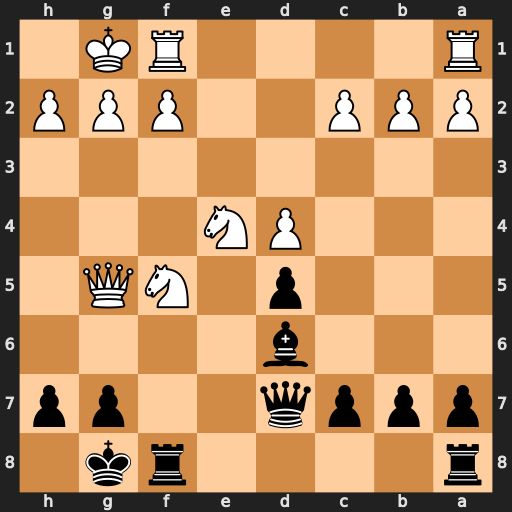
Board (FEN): r4rk1/pppq2pp/3b4/3p1NQ1/3PN3/8/PPP2PPP/R4RK1
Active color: b
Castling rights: -
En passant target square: -
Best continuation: Rxf5 Nf6+ Rxf6